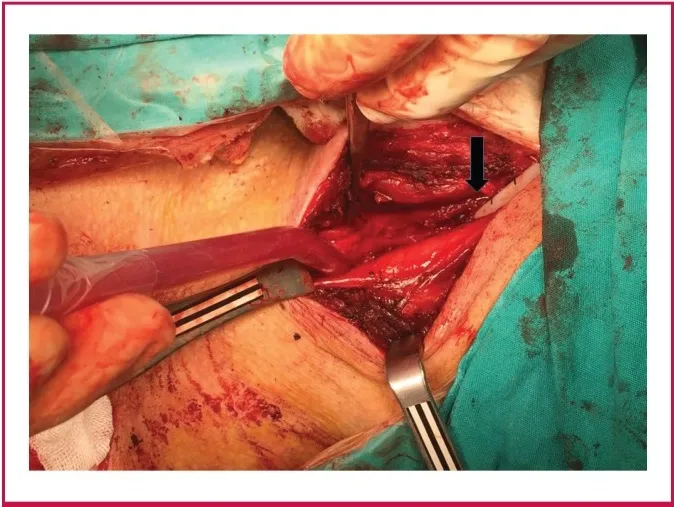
After foraminectomy the catheter was clearly seen advancing through the vertebral artery. The black arrow shows the side of the catheter.
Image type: medical_photograph (other_medical_photograph)